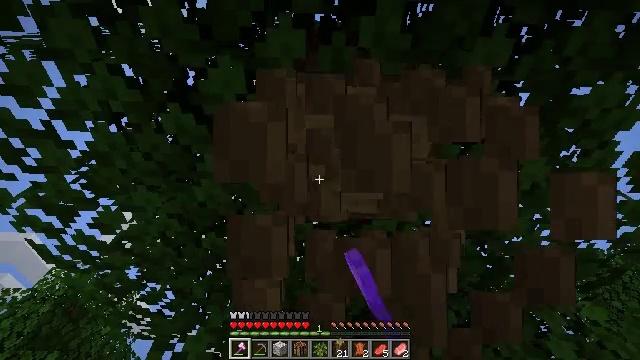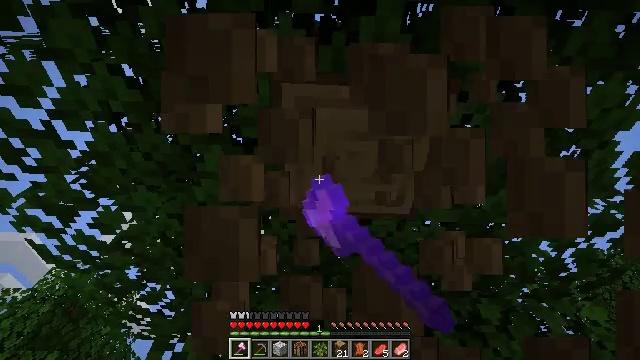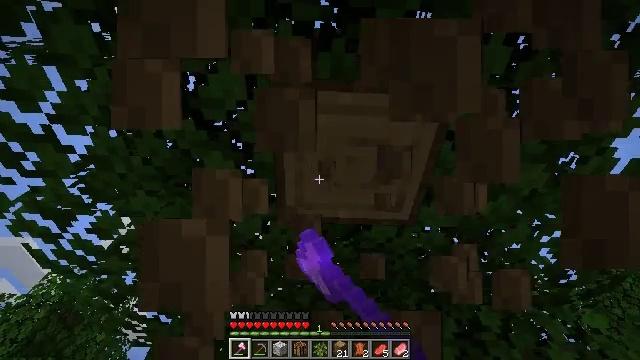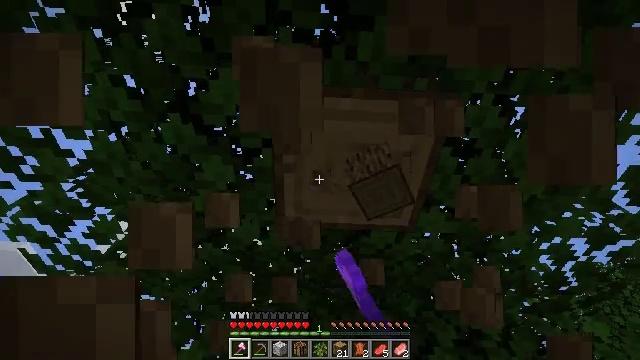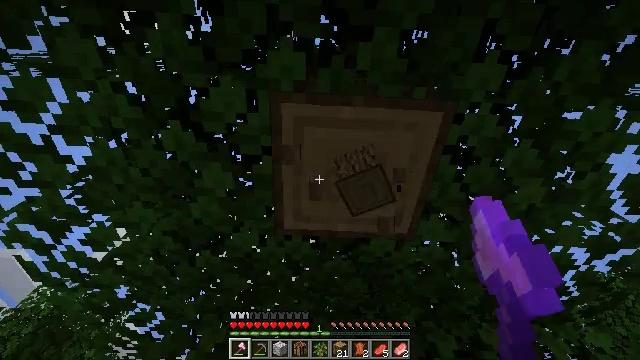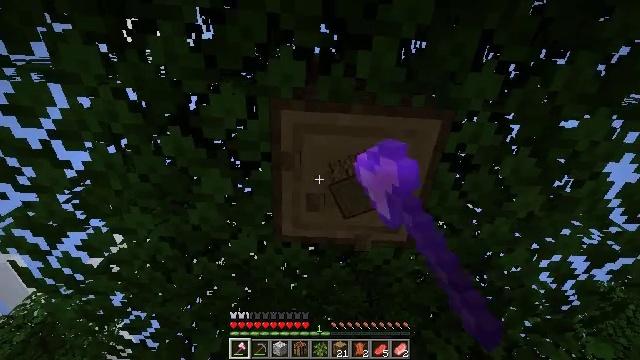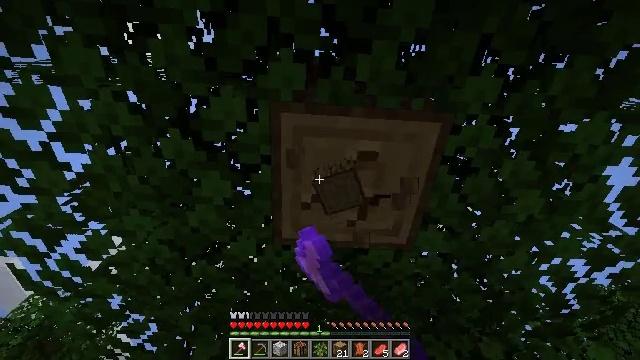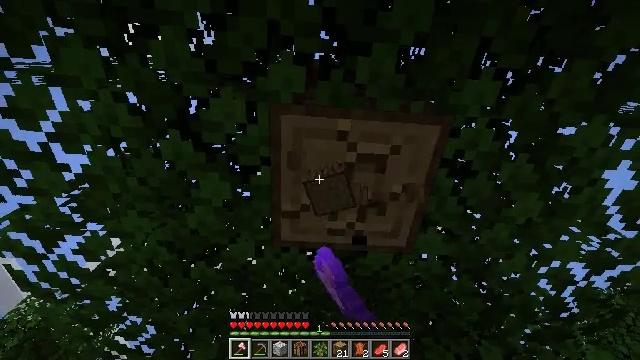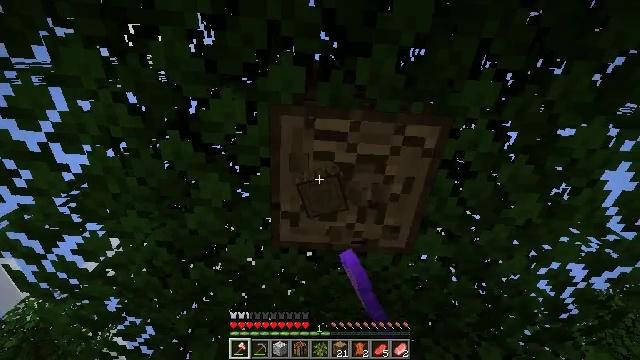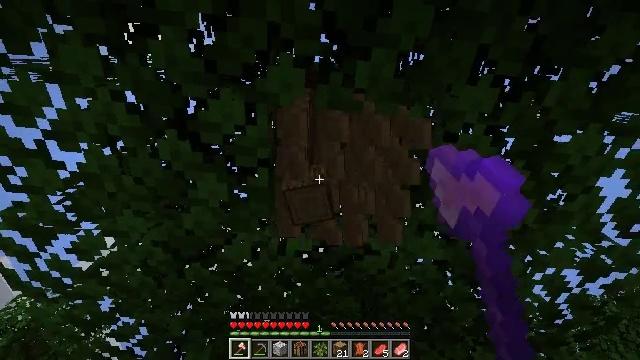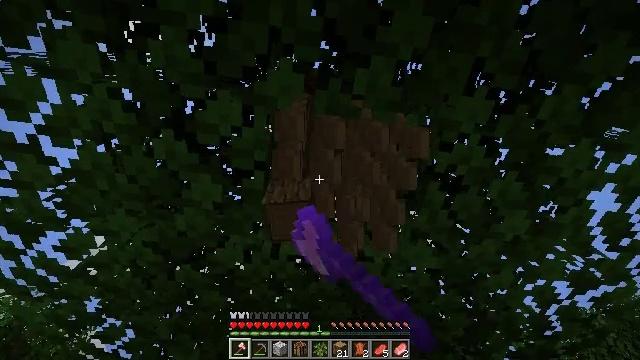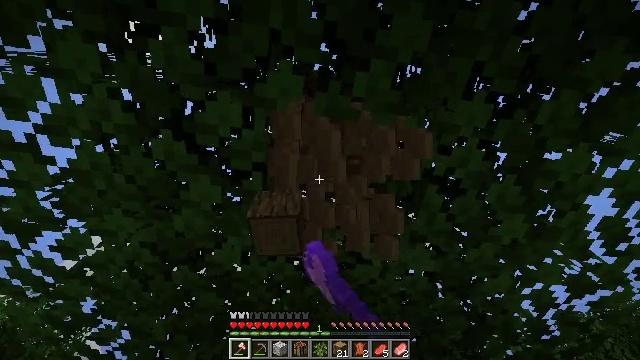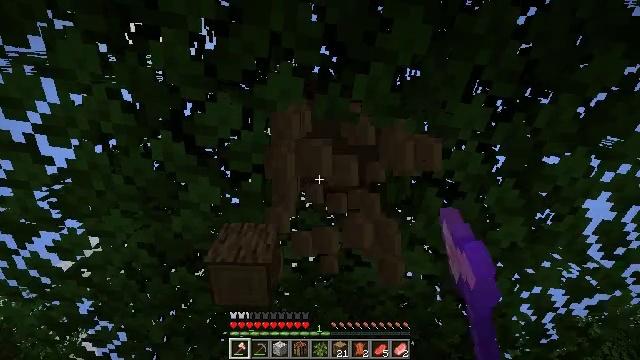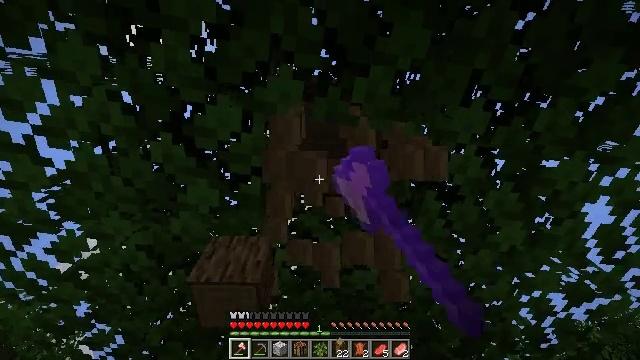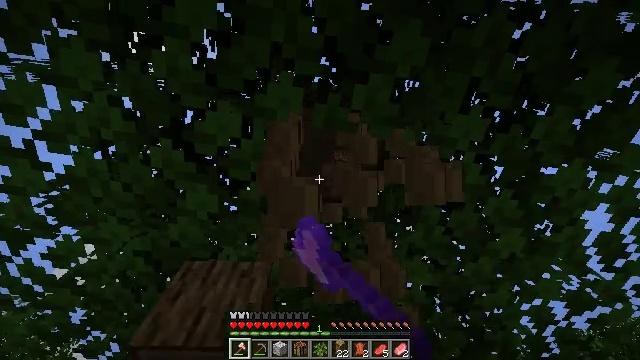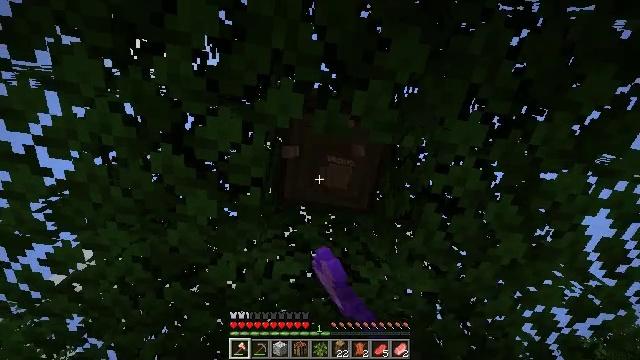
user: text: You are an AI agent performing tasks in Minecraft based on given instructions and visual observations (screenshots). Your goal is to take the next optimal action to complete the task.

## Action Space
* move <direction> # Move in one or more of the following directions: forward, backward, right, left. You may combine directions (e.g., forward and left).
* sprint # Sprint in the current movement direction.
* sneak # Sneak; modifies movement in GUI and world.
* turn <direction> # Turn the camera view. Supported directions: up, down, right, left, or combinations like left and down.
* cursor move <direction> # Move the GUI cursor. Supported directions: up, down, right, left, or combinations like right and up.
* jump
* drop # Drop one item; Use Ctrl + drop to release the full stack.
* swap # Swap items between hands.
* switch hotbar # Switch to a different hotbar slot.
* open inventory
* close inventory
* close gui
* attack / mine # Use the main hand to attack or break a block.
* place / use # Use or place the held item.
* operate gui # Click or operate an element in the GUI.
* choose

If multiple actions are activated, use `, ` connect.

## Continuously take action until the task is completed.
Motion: motion action
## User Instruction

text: Chop down the oak log.
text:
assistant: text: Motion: attack / mine
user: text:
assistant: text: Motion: turn up, attack / mine
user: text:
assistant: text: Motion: turn up, attack / mine
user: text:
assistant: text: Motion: turn up, attack / mine
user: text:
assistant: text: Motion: turn up, attack / mine
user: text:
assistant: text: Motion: attack / mine
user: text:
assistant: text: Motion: attack / mine
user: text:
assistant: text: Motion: attack / mine
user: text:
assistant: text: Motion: turn right, attack / mine
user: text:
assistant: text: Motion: turn right and up, attack / mine
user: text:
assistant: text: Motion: attack / mine
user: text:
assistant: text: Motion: attack / mine
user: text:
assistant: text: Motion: attack / mine
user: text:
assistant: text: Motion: turn up, attack / mine
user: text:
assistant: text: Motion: turn up, attack / mine
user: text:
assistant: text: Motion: turn up, attack / mine
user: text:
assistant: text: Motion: turn up, attack / mine
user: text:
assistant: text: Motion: turn up, attack / mine
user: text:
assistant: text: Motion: attack / mine
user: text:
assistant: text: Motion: attack / mine
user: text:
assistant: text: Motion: attack / mine
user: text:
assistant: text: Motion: attack / mine
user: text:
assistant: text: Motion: attack / mine
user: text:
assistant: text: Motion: attack / mine
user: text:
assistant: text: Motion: attack / mine
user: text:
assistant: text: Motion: attack / mine
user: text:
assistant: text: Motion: attack / mine
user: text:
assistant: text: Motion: attack / mine
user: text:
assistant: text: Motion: attack / mine
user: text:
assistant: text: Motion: attack / mine